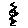
Label: zigzag